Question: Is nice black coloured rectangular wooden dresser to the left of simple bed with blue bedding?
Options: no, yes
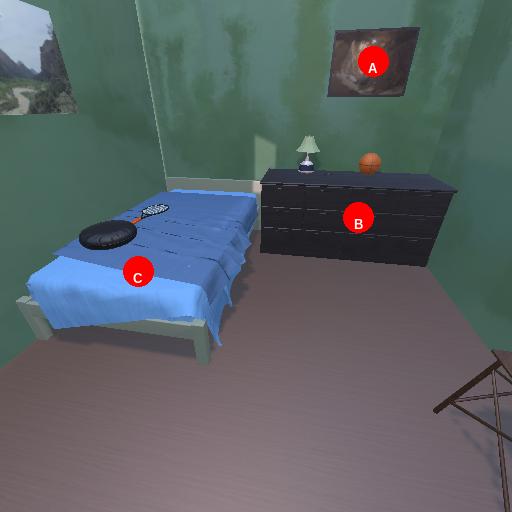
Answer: no